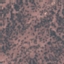
Land use / land cover: HerbaceousVegetation